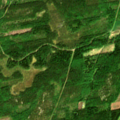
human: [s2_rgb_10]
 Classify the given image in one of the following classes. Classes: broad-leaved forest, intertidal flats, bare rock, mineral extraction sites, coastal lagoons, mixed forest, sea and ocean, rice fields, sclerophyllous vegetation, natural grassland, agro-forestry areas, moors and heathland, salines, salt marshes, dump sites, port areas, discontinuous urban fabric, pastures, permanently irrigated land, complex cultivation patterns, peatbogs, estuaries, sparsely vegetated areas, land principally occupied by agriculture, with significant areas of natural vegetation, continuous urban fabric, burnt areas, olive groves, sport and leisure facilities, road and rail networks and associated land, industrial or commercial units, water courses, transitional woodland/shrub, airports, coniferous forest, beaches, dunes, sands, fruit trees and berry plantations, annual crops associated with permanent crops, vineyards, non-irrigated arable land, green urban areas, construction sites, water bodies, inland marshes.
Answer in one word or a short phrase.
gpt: mixed forest, transitional woodland/shrub